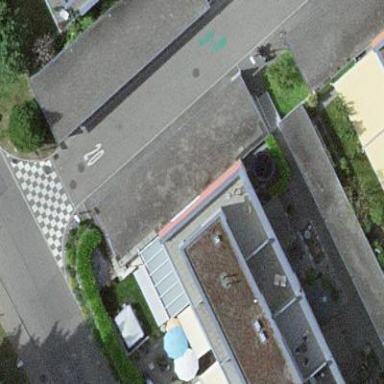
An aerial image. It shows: View of roof of building.